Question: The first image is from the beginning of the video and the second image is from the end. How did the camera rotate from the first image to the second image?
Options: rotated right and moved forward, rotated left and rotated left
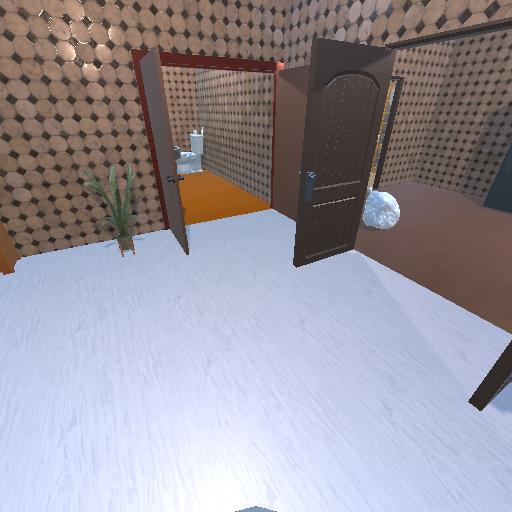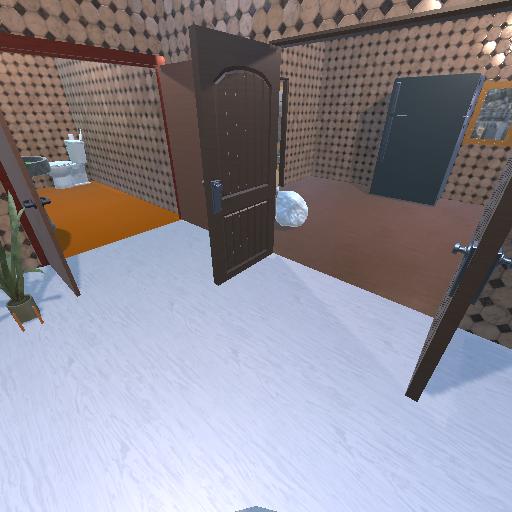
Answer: rotated right and moved forward